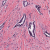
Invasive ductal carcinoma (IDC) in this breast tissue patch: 1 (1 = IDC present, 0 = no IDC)